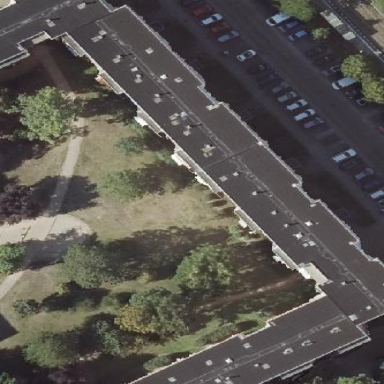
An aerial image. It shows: Building with flat roof.